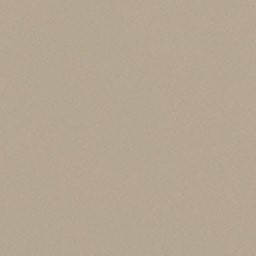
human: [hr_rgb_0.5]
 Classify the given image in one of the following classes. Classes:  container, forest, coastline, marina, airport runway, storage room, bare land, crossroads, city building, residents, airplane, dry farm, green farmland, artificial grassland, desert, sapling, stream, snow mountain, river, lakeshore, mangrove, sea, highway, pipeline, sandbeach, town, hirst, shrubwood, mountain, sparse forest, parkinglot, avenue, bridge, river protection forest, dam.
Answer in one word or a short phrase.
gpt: desert